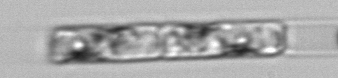
Label: Guinardia_delicatula